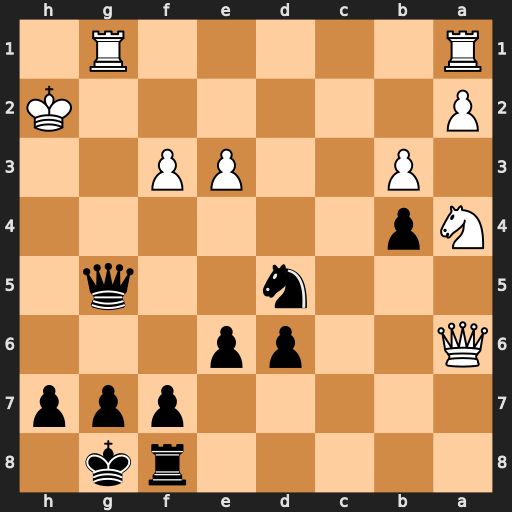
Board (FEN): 5rk1/5ppp/Q2pp3/3n2q1/Np6/1P2PP2/P6K/R5R1
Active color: b
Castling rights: -
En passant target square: -
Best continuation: Qh4+ Kg2 Nxe3#